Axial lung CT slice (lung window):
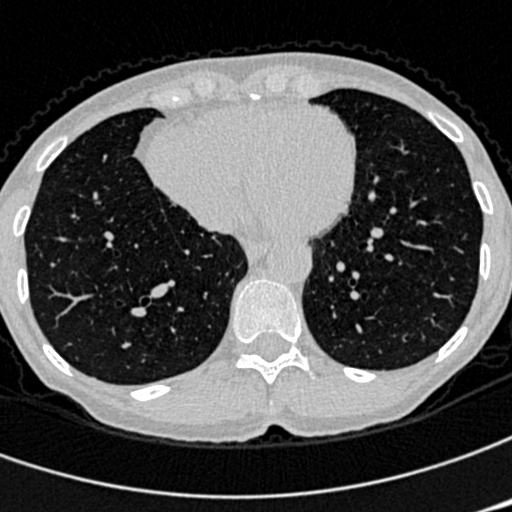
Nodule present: no